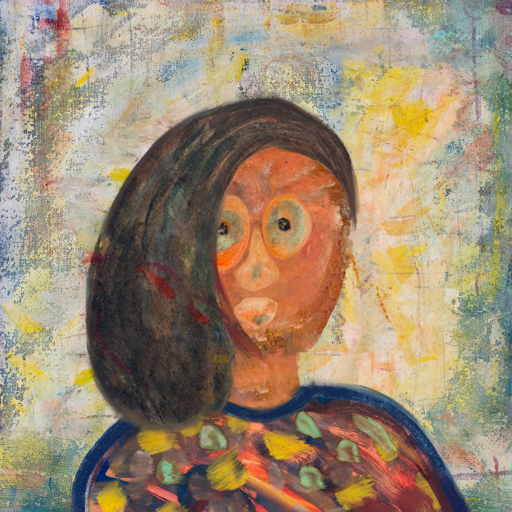
Background: Irani, Head And Neck Front: Boggyland, Face Front: Childish, Bust: Mother_And_Son_Mother, Hair Front: Gypsy_Mother, Head Accessory: Blank, Second Necklace: Blank, Necklace: Blank, Baby: Blank